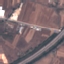
Land use / land cover: Highway